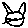
Label: cat